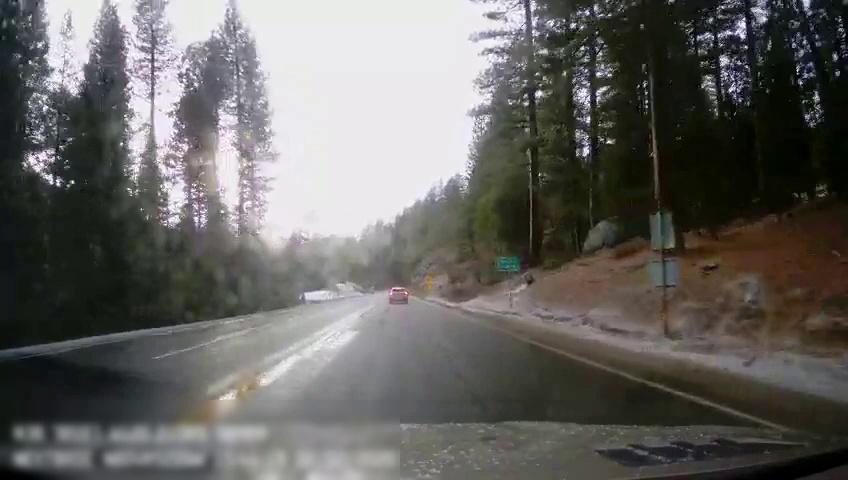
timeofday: Day
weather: Sunny
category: Drivable Space
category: Vehicles | SUV
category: Lanes | Alternate Lane
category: Lanes | Current Lane
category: Lanes | Opposite Lane
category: Lanes | Opposite Lane
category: Lanes | Opposite Lane
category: Traffic | Signs